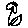
Label: flower